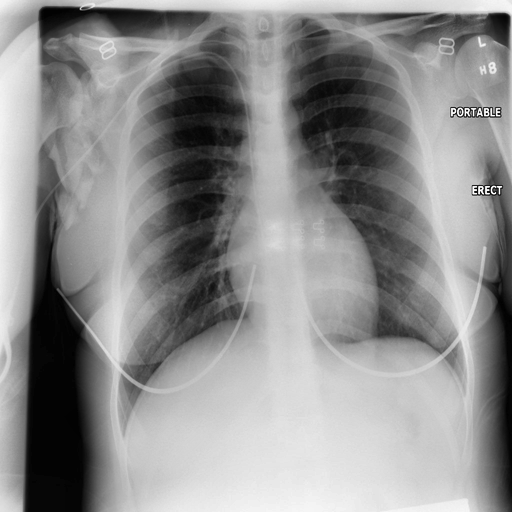
Finding: NORMAL